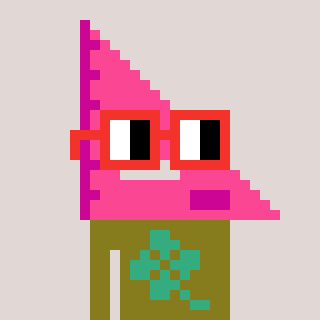
a pixel art character with square red glasses, a squadron ruler-shaped head and a gunk-colored body on a warm background